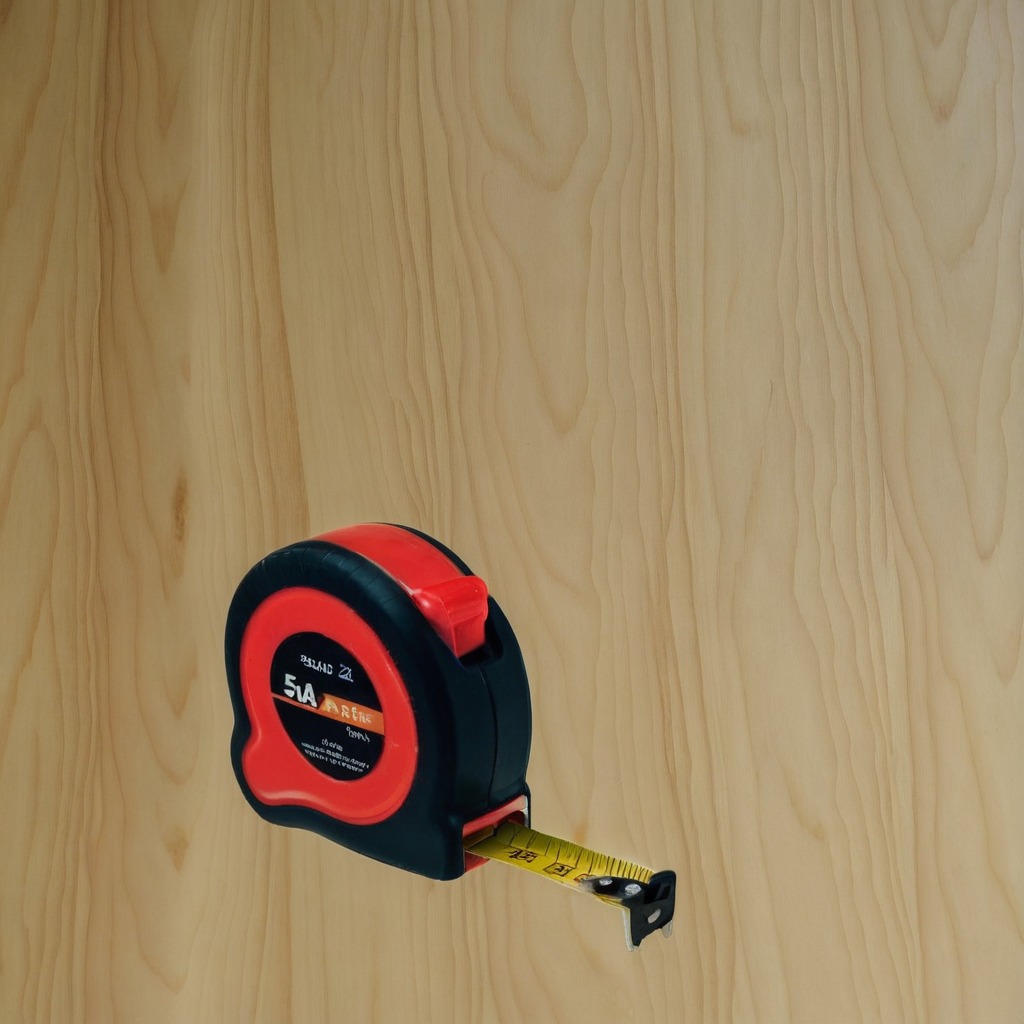
A measuring tape lies on a plywood surface in a paint workshop lit by afternoon window light.